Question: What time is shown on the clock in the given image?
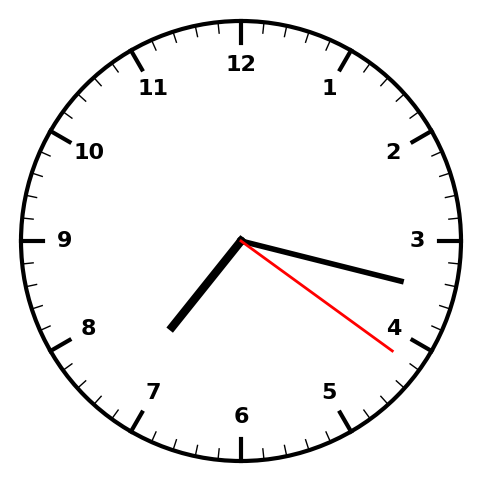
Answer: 07:17:21